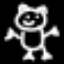
Label: frog